Question: How to change the url thats in the tag in the FXML file with my controller.
The Image is nested in pane > childeren > Imageview > image
see picture

I want to loop through the imagevies to check the coordinates and with the right coordinate change the url.
This is my loop
'''
for (int i=0; i < 54; i++) {
if (objectsPane.getChildren().get(i).getLayoutX() == village.getX() && objectsPane.getChildren().get(i).getLayoutY() == village.getY()) {
objectsPane.getChildren().get(i). // Setting the url
}
}
'''
How to achieve this?
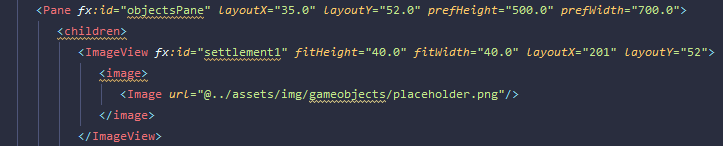
Answer: First of all you need to do a type casting, because 'objectsPane.getChildren().get(i)' gives you the 'ImageView' as of the type 'Node'. Then you can create a new image with the new url. As James commented, it is not possible to just change the url. Finally you replace the old image with the new one. Your code could then look something similar like this:
'''
for (int i = 0; i < 54; i++) {
if (objectsPane.getChildren().get(i).getLayoutX() == village.getX() && objectsPane.getChildren().get(i).getLayoutY() == village.getY()) {
// Type cast from Node to ImageView:
ImageView imageView = (ImageView) objectsPane.getChildren().get(i);
// Create new image with new url:
Image image = new Image(getClass().getResourceAsStream("/assets/img/gameobjects/new-image.png"));
// Replace the old with the new image:
imageView.setImage(image);
// Or alternatively as a one-liner:
//((ImageView) objectsPane.getChildren().get(i)).setImage(new Image(getClass().getResourceAsStream("/assets/img/gameobjects/new-image.png")));
}
}
'''